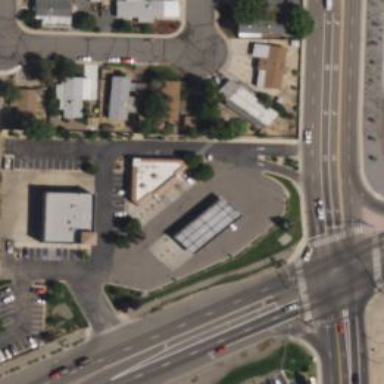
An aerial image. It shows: Convenience shop.